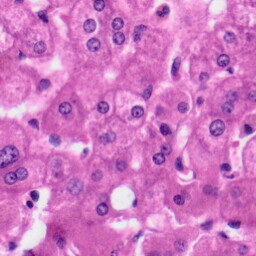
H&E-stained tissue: Liver